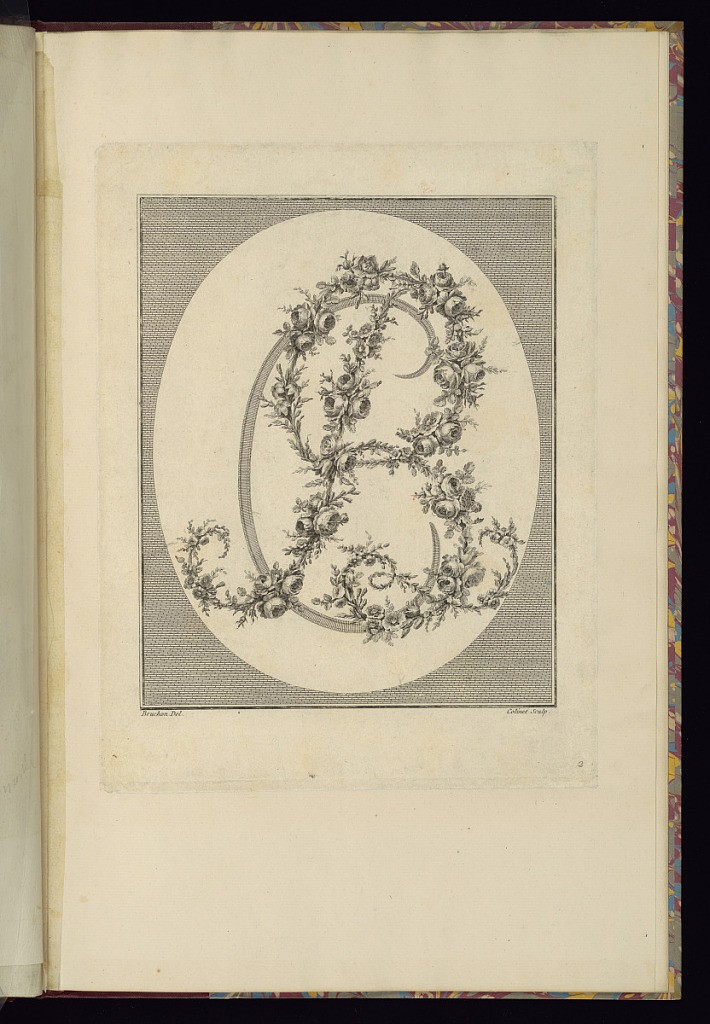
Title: Design for the Letters B and C
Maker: N. Bruchon, French, active 18th century
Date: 1775–87
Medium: Etching and engraving on laid paper
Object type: Print
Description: In a central oval, within a rectangular frame, the interlaced designs for the letters B and C. The B is made up of flowers and leaves and the C of thin parallel lines. The plate is signed and numbered.